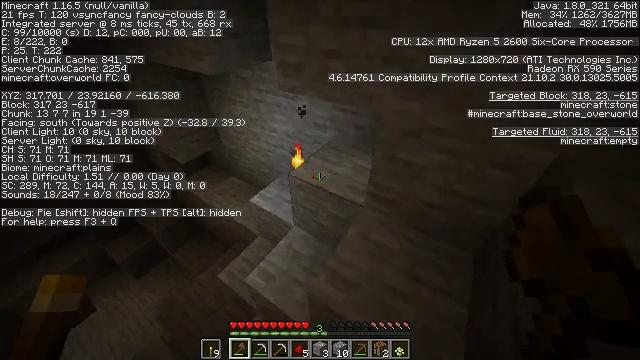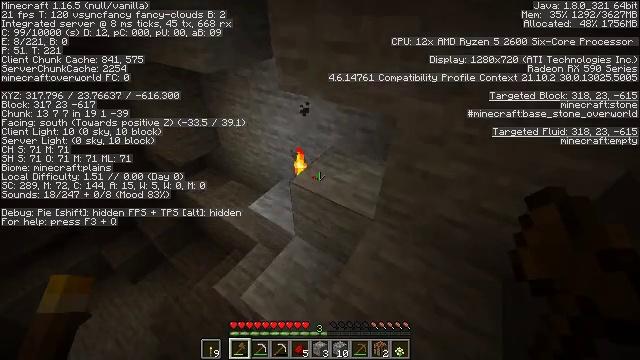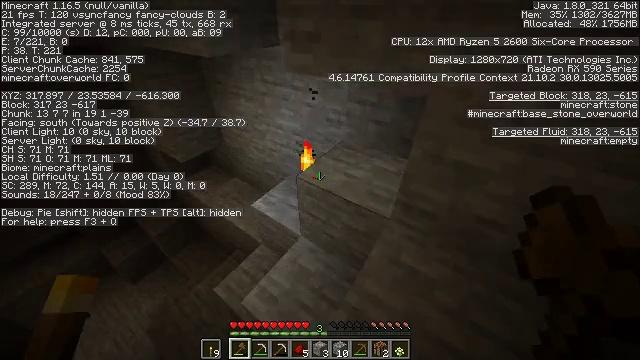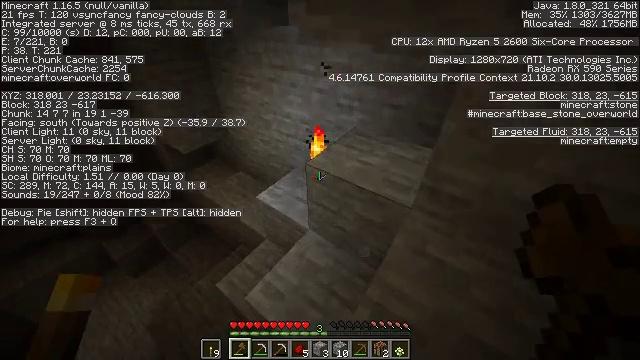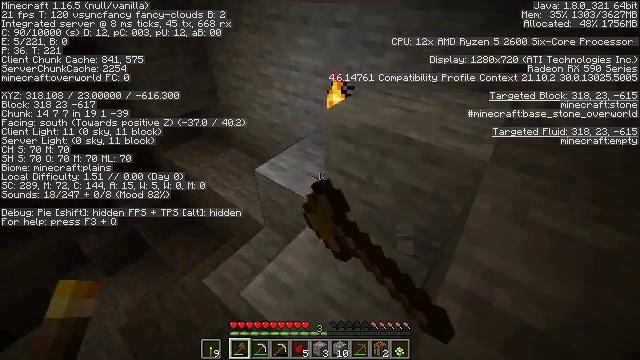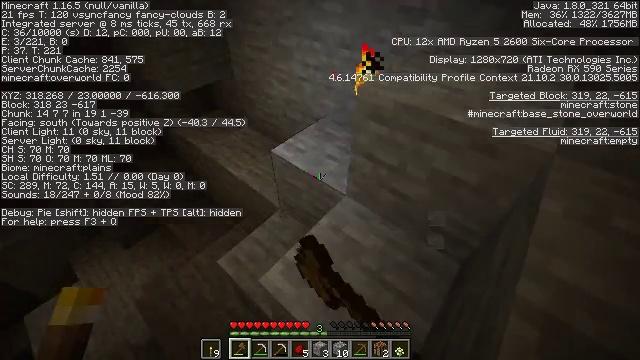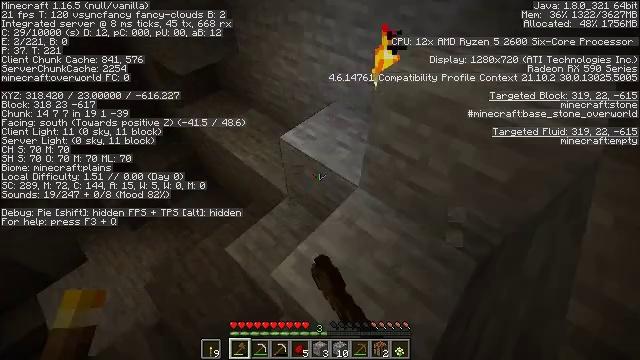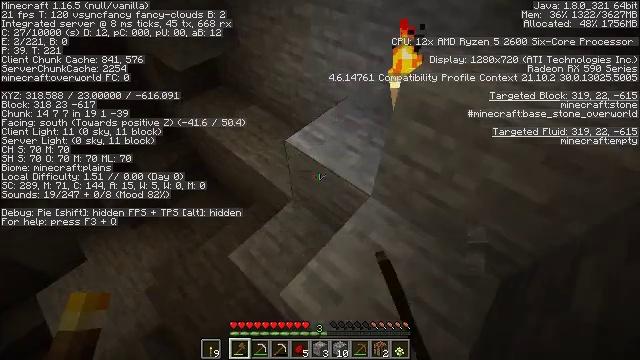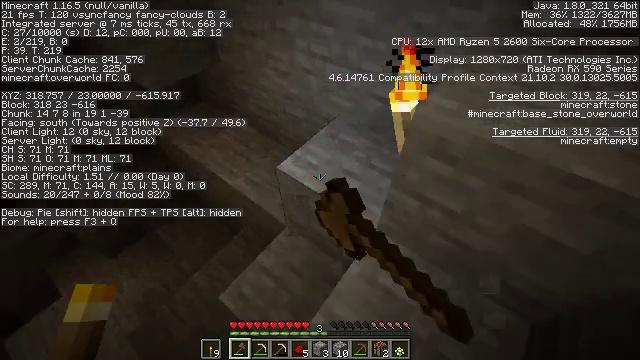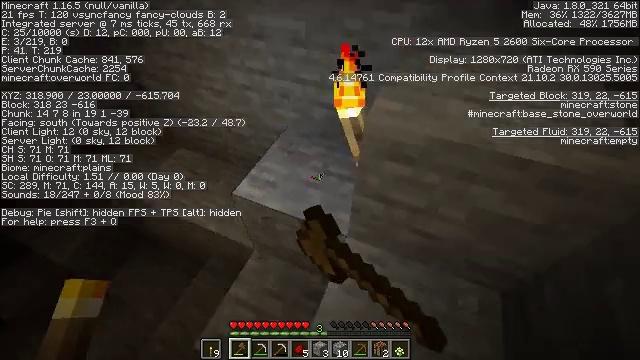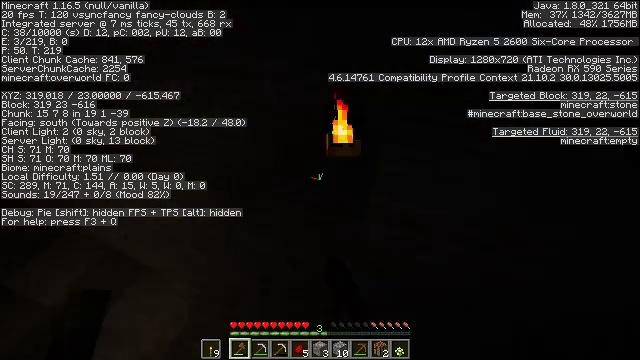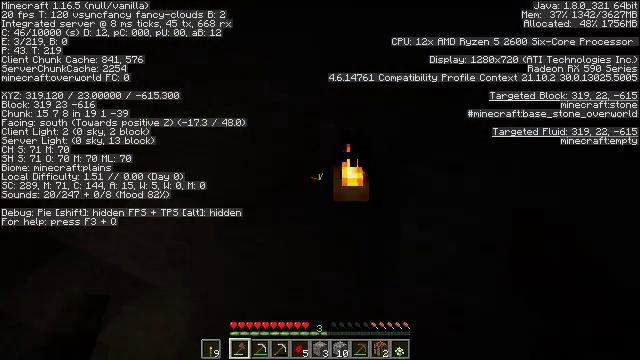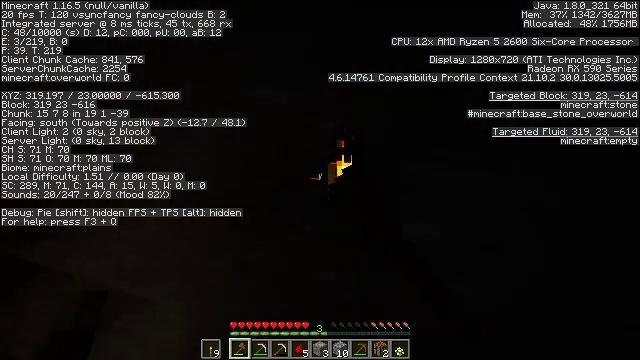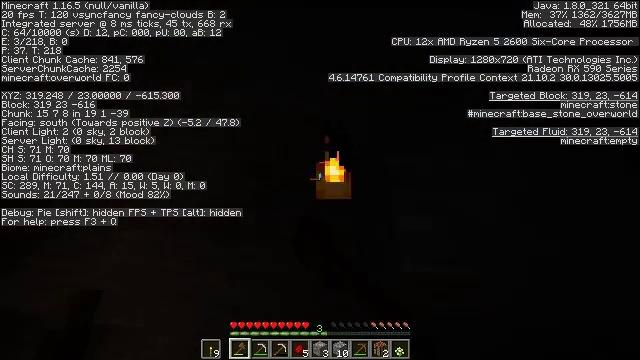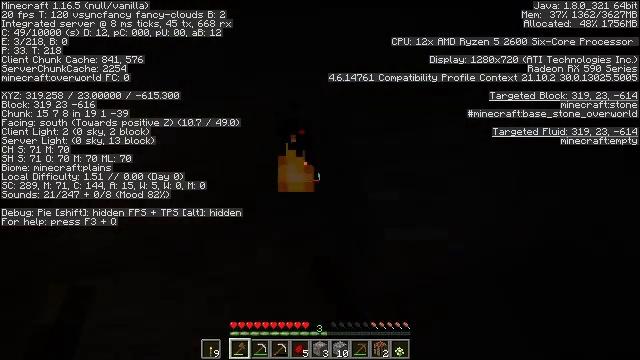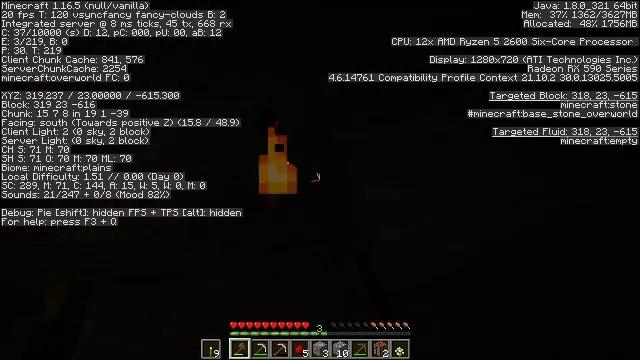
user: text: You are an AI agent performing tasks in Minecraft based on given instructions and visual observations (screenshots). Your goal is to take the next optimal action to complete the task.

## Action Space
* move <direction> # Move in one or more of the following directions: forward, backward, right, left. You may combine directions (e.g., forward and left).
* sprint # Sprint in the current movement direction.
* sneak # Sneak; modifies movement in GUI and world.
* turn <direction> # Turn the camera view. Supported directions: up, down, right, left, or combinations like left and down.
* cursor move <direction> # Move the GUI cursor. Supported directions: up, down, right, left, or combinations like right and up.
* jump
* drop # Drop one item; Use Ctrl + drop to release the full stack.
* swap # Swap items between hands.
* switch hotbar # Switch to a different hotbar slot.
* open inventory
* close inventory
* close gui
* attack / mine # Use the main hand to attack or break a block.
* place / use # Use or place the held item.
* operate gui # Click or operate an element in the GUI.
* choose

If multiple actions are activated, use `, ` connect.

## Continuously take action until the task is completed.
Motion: motion action
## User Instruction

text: Break the wall torch for relocation.
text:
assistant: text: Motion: move forward, sprint
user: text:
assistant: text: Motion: move forward, sprint, turn left
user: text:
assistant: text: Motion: move forward, sprint, turn left, attack / mine
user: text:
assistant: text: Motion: move forward, sprint, turn left and down, attack / mine
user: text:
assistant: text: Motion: move forward, sprint, turn left and down, attack / mine
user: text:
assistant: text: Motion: move forward, sprint, turn left and down, attack / mine
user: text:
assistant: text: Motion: move forward, sprint, turn down, attack / mine
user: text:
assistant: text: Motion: move forward, sprint, turn right, attack / mine
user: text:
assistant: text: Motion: move forward, sprint, turn right, attack / mine
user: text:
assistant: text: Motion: move forward, sprint, turn right, attack / mine
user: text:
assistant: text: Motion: move forward, sprint, attack / mine
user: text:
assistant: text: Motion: move forward, sprint, turn right, attack / mine
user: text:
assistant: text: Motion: move forward, sprint, turn right, attack / mine
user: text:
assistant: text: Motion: move forward, sprint, turn right and down, attack / mine
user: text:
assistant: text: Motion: move forward, turn right, attack / mine
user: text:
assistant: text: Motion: move forward, attack / mine
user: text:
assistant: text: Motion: move forward
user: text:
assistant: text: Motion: turn left
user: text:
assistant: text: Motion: turn left and up
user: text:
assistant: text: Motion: turn left and up
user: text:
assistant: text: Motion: move forward, turn left and up
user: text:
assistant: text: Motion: move forward, turn left and up
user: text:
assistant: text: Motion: move forward and move right, turn left
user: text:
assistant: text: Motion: move forward and move right, turn left and up
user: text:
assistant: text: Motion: move forward and move right, turn left and up
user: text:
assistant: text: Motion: move forward and move right
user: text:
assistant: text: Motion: move forward and move right
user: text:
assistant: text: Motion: move forward and move right
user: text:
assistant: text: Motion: move forward and move right
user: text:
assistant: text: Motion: move forward and move right